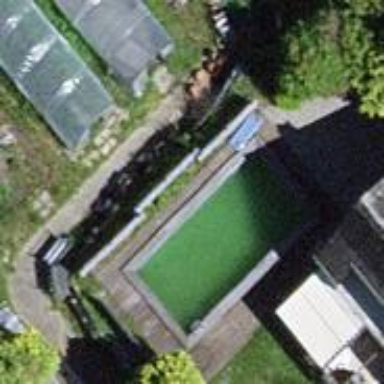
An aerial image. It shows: Swimming pool located in leisure land.